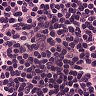
Metastatic tissue present: no